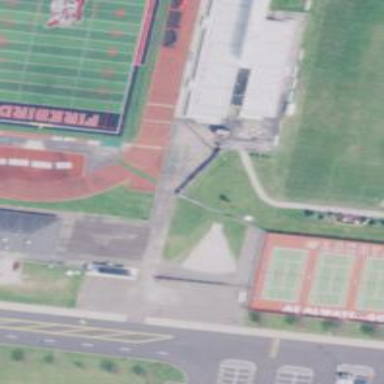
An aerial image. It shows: Athletic track located in leisure land area.